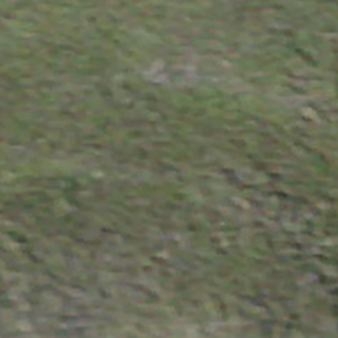
Label: other